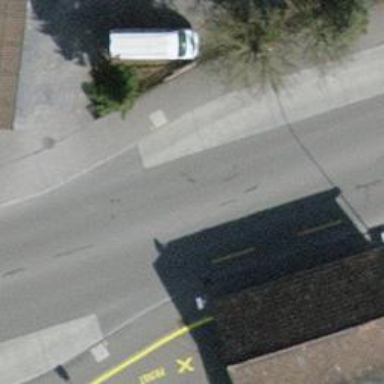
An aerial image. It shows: Public transport stop position.